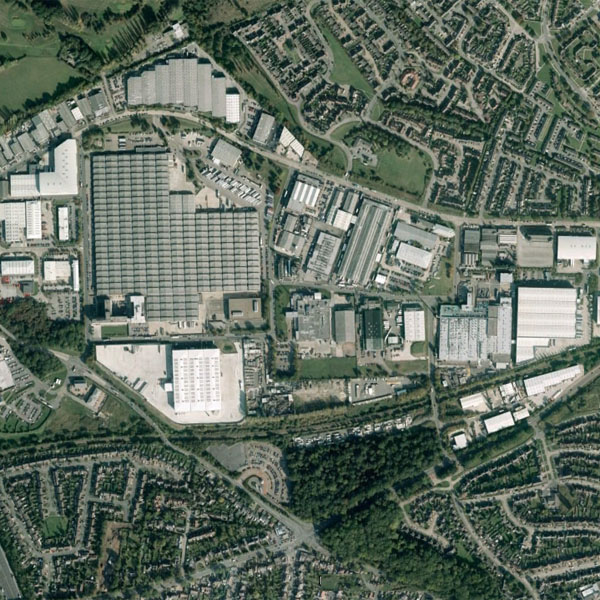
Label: Industrial